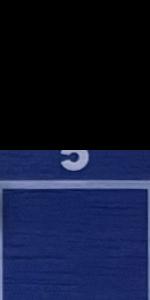
Label: Empty